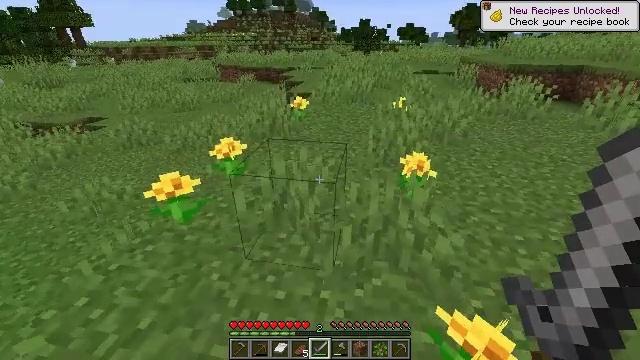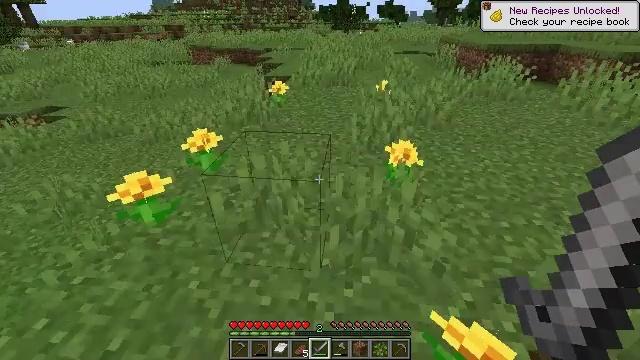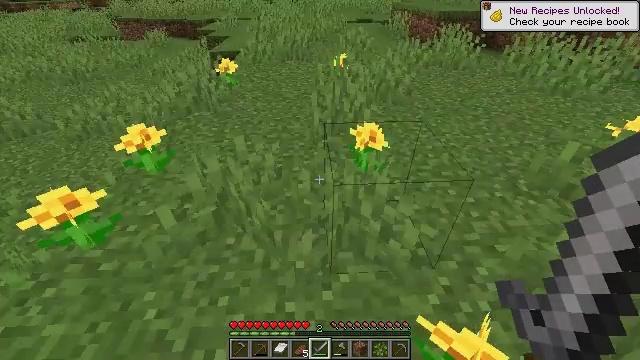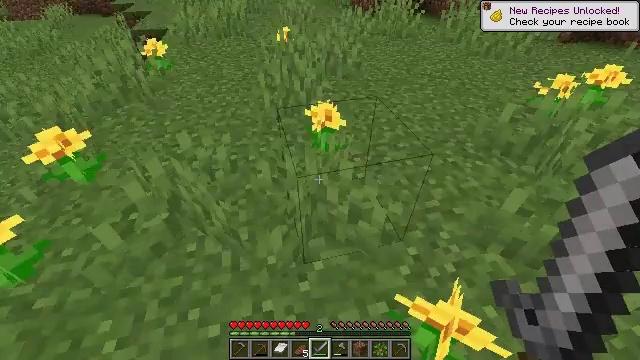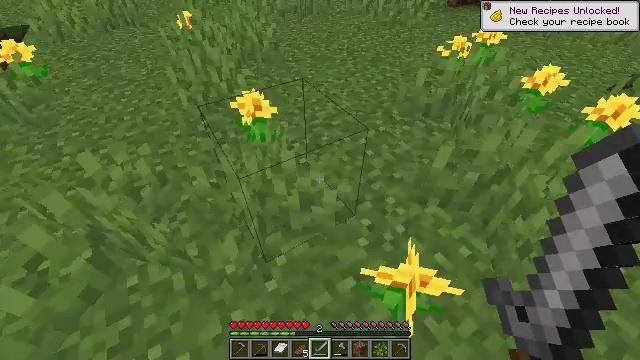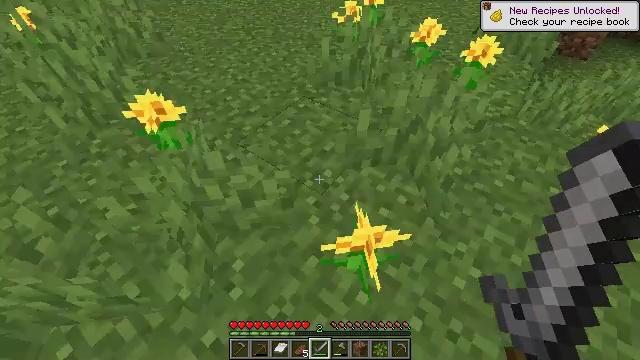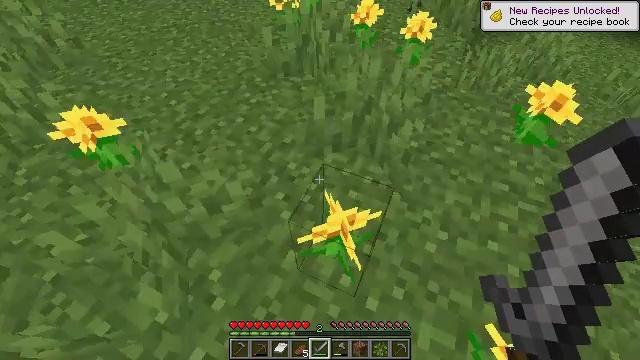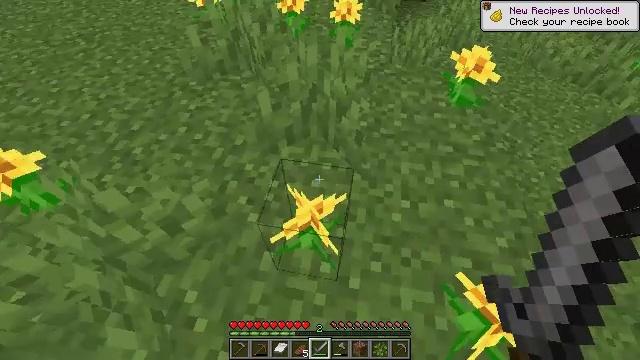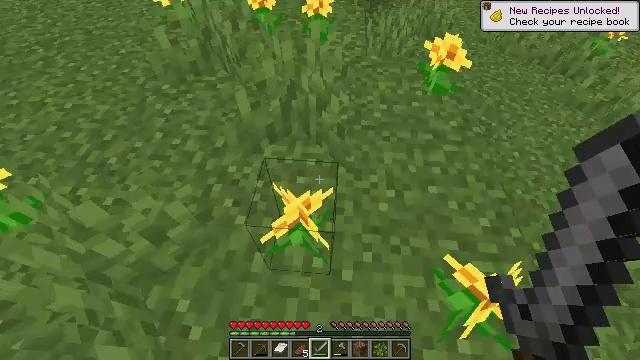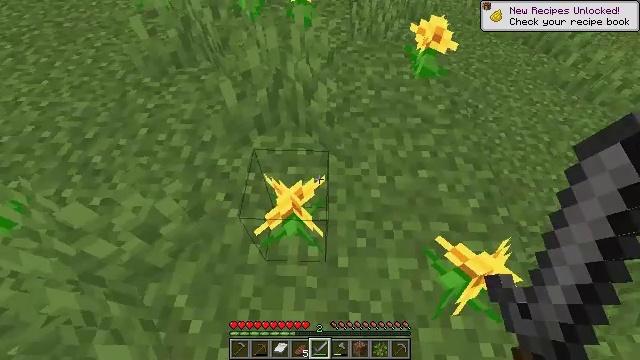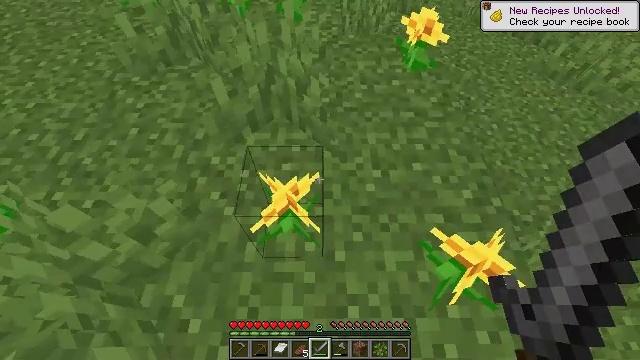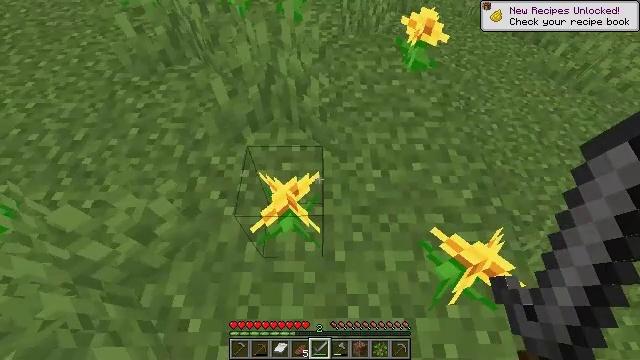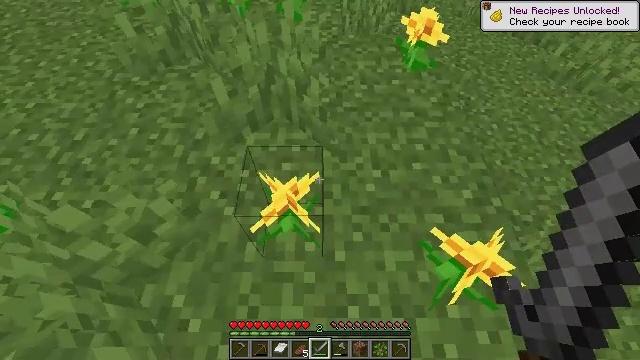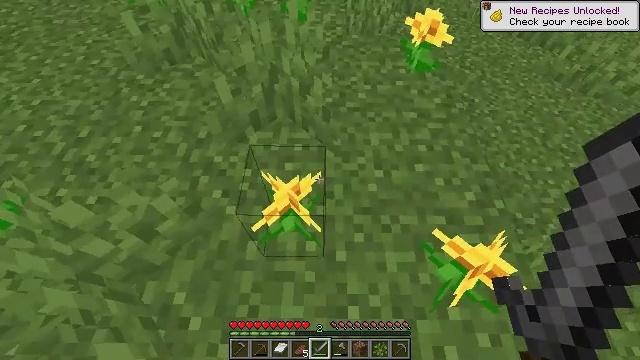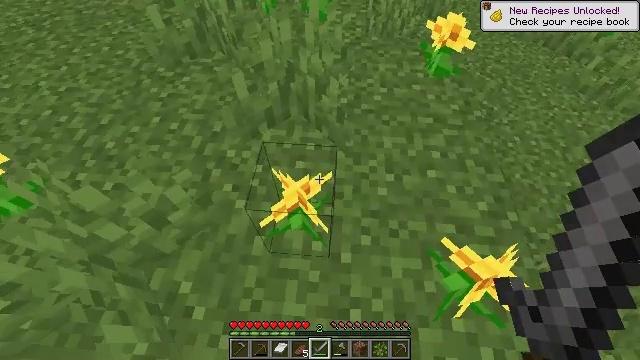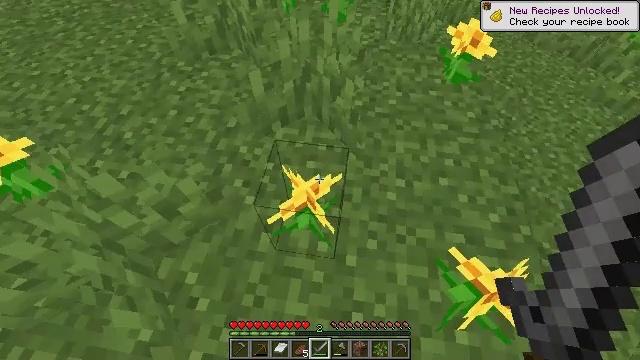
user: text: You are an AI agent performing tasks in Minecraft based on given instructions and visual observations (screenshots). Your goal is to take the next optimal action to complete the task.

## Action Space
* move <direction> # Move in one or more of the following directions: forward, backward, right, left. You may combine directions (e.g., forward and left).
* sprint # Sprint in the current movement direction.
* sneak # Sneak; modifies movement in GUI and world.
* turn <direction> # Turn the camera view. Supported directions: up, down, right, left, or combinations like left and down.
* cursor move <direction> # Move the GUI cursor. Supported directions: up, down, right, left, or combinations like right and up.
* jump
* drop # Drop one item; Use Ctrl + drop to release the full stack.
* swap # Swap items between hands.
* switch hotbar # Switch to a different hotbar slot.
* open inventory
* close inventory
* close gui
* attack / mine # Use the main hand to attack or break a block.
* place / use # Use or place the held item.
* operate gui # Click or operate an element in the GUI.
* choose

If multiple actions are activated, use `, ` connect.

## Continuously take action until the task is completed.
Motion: motion action
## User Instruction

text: Mine the dandelion from the ground.
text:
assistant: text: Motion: move forward, turn right and down
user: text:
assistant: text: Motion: turn right and down
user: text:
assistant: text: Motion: turn right and down
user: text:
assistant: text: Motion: turn right and down
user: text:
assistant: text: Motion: turn right and down
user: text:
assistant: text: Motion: turn right and down
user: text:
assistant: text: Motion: turn right and down
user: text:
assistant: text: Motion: turn right
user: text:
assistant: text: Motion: turn right and down
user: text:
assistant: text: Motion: turn right
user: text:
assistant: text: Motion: no_op
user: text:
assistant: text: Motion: no_op
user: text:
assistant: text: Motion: no_op
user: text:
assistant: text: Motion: turn left
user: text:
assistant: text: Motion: turn left
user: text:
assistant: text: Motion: turn left
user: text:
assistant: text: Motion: turn left
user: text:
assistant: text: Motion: no_op
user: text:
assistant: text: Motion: no_op
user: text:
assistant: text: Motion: attack / mine
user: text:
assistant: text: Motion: attack / mine
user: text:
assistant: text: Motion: attack / mine
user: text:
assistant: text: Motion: turn right
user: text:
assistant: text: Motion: turn right
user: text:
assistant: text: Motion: turn right
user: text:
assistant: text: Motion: turn right and down
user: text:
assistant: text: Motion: turn right
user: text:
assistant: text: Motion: turn right
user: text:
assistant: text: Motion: turn right
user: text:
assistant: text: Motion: no_op